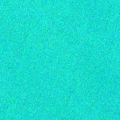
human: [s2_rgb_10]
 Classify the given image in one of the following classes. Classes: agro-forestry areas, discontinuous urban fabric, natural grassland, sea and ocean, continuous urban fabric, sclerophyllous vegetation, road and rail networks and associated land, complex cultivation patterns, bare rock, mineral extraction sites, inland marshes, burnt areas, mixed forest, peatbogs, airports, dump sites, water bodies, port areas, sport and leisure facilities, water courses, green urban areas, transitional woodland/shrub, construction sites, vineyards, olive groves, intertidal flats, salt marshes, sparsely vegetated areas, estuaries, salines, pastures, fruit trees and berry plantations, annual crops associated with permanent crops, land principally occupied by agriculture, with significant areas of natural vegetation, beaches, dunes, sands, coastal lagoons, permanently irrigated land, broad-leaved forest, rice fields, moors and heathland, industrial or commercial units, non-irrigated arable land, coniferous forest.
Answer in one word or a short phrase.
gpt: sea and ocean